Interaction volume radius: 10 \u00c5
Interaction volume height: 20 \u00c5
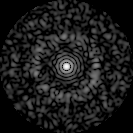
Disorder parameter: 0.8396